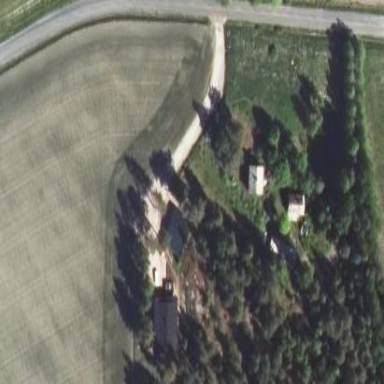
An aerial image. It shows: Farmyard area.